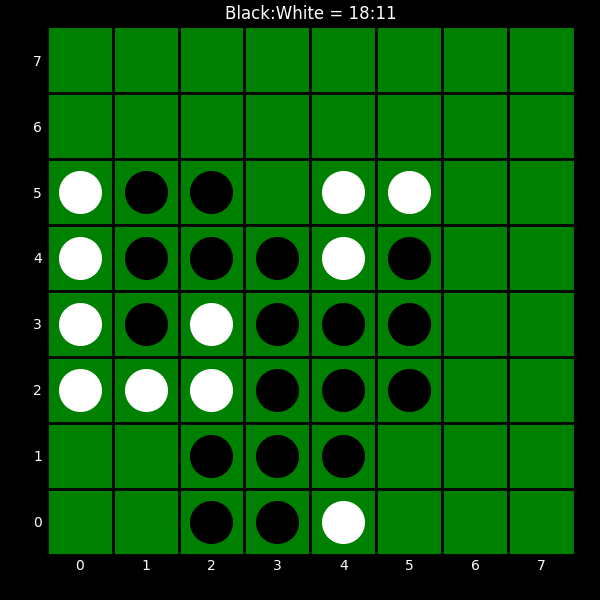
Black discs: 18
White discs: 11